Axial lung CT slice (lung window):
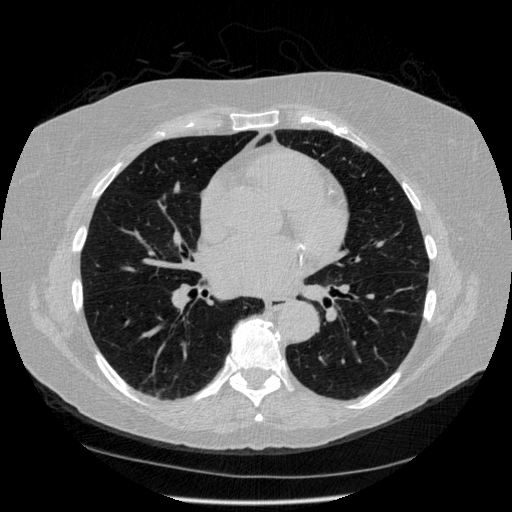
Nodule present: no